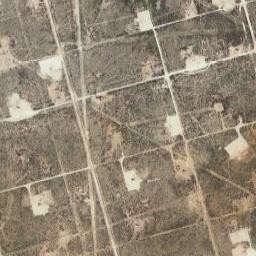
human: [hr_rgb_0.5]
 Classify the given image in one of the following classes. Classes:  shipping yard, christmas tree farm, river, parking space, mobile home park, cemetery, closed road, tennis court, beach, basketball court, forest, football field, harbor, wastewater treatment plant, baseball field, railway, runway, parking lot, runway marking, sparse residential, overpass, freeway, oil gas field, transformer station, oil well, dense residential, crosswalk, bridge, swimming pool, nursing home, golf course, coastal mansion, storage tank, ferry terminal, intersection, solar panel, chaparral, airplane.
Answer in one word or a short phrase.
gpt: oil gas field